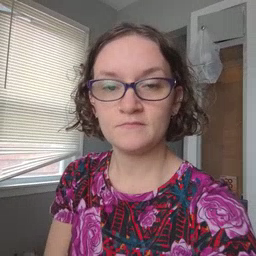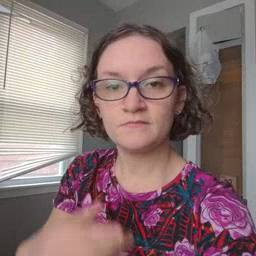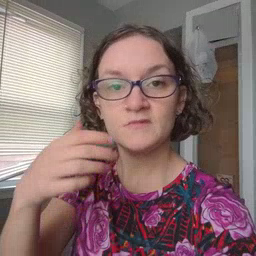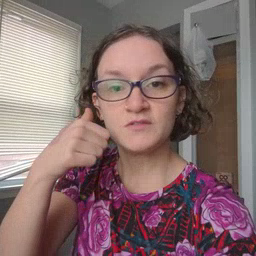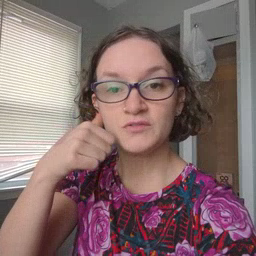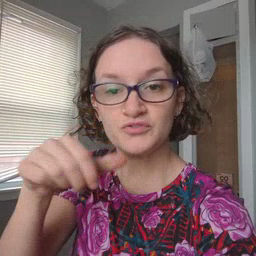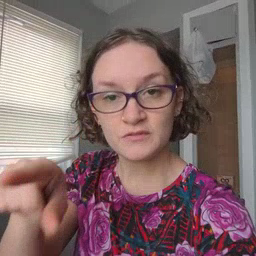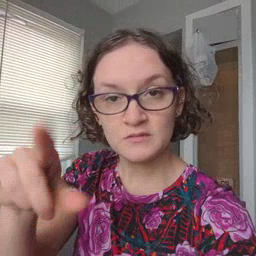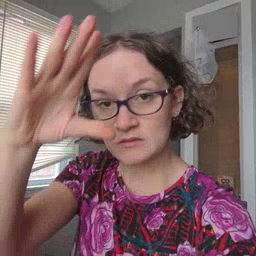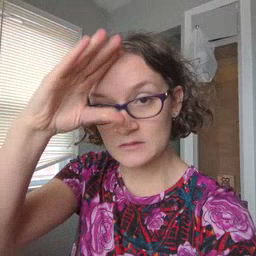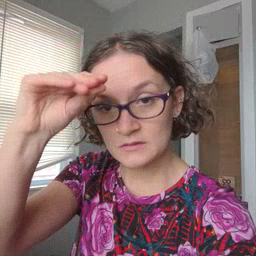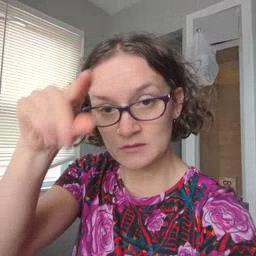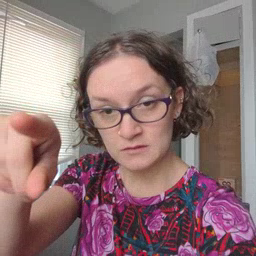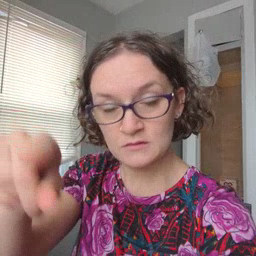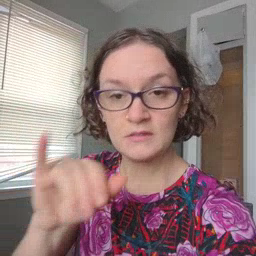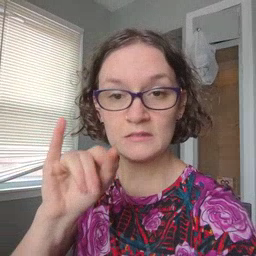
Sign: hesheit